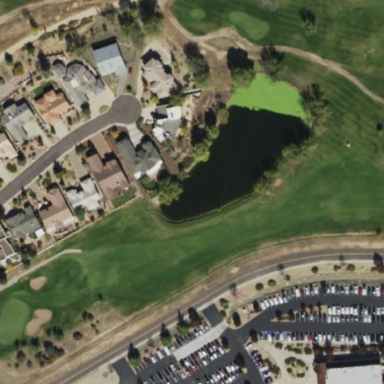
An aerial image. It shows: Water hazard in golf course. The hazard is natural water feature.